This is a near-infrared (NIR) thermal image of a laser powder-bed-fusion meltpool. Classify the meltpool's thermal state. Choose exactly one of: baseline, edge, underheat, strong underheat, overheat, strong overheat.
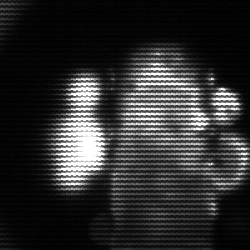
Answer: strong underheat